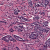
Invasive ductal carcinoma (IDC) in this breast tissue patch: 1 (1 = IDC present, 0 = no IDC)